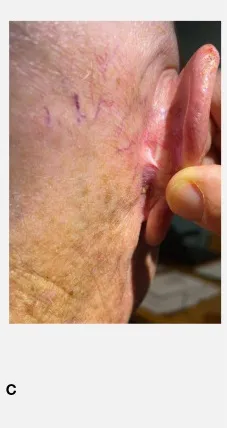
Case 2. Complete response at C10 of cemiplimab. A computer tomography scan of the neck reported a complete response of the cSCC nodal relapse at C7 of cemiplimab.
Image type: medical_photograph (other_medical_photograph)